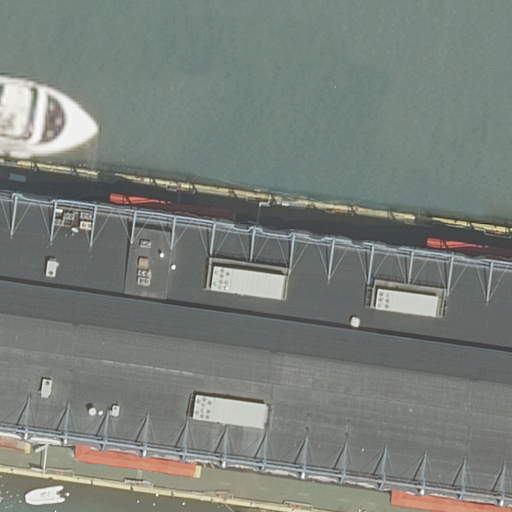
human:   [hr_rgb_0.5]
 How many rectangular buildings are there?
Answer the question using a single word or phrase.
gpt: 1

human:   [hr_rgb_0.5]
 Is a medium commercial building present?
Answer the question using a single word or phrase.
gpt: no

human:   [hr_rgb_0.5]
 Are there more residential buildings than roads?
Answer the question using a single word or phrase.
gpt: no

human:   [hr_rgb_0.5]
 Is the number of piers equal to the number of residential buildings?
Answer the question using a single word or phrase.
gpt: yes

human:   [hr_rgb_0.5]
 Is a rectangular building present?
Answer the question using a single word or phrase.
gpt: yes

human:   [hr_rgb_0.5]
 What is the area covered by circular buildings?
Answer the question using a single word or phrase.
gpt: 0m2

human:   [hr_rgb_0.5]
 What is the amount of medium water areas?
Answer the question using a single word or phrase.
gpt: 0

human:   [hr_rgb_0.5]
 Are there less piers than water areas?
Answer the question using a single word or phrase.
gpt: no

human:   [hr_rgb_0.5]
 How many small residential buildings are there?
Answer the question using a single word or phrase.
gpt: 0

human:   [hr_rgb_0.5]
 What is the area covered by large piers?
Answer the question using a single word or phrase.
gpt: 2989m2

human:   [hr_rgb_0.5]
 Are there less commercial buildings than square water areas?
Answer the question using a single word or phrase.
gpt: no

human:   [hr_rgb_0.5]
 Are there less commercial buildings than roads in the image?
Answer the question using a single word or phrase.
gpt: yes

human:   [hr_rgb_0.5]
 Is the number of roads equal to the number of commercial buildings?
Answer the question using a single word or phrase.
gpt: no

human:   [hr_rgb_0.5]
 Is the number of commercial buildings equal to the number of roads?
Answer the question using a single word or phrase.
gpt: no

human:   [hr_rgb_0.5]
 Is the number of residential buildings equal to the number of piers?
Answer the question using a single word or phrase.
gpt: yes

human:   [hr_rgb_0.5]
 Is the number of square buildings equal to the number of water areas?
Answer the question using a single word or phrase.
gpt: no

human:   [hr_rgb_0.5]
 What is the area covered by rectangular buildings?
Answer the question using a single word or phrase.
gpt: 2989m2

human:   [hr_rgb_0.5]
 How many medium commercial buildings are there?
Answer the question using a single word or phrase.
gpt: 0

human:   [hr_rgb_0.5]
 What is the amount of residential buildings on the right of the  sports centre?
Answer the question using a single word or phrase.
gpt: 0

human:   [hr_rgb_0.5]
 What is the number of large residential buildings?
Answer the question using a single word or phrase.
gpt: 1

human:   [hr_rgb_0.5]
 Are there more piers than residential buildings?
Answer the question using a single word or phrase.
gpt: no

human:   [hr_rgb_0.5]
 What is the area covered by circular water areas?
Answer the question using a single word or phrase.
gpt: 0m2

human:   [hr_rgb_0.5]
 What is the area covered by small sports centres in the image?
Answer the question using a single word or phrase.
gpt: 0m2

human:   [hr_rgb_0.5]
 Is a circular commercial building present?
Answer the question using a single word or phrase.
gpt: no

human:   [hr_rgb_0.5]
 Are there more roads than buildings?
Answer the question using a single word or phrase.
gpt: no

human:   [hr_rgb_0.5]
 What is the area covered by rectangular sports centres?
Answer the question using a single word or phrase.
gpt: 0m2

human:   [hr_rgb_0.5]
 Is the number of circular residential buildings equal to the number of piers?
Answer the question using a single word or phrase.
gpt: no

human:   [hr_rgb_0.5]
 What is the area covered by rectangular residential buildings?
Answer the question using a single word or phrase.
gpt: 2989m2

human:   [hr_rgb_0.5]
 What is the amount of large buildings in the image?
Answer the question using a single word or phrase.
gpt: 1

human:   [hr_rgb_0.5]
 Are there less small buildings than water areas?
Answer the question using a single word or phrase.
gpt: yes

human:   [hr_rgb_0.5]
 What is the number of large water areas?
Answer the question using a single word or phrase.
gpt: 1

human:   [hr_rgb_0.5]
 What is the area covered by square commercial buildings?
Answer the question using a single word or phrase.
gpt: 0m2

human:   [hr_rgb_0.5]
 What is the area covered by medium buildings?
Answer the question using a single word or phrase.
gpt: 0m2

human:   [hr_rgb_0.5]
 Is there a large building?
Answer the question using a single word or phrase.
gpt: yes

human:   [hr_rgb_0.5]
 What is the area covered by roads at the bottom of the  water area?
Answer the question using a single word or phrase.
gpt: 0m2

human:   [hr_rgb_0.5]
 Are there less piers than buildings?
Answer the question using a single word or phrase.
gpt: no